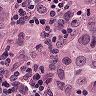
Metastatic tissue present: yes